Question: I want to do the following:

I have achieved this using the following code:
'''
<div class="form-group">
<label for="x" class="col-sm-2 control-label">TEXT</label>
<div id="xDiv" class="col-sm-10">
<div class="radio">Test 1</div>
<div class="radio">Test 2</div>
<div class="radio">Test 3</div>
</div>
</div>
'''
But it feels like a hack to use the radio class given there's no radio boxes.
Essentially, I just want the "TEXT" to line up with the first line "Test 1", with "Test 2" and "Test 3" appearing directly below it.
Any ideas welcome.
Thanks
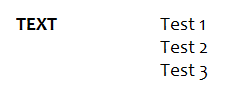
Answer: You're right, that is a bit of a hack, you're using something designed for forms to make something display how you want. Kudos for wanting to find a better solution!
There are many ways you could do this depending on the context of what your text is showing.
## The Grid System
The first way is to just use <URL>.
'''
<div class="container">
<h2>Using Grid System</h2>
<div class="row">
<div class="col-md-2"><p>TEXT</p></div>
<div class="col-md-6"><p>Test 1<br/>Test 2<br/>Test 3</p></div>
</div>
</div>
'''
The disadvantage of this is that it is not particularly semantic, and screen readers may not read things in the order you expect.
## Tables
Option 2 is to use good old fashioned tables. If your data is suited to tables then use them! You don't have to use Bootstraps built in classes either, so you can style it how you want.
'''
<div class="container">
<h2>Using Tables</h2>
<div class="row">
<div class="col-md-4">
<table class="table">
<tr>
<td>TEXT</td>
<td>Test 1<br/>Test 2<br/>Test 3</td>
</tr>
</table>
</div>
</div>
</div>
'''
The disadvantage of this is that if your data isn't suited to a table you shouldn't really use a table, as it's basically the same as what you were initially doing, abusing a html element just to make it style how you want.
## Description lists
The last option I can think of for now is to use the '<dl>' tag. This is a description list and <URL>;
> The HTML Element (or HTML Description List Element) encloses a
list of pairs of terms and descriptions. Common uses for this element
are to implement a glossary or to display metadata (a list of
key-value pairs).
Using these you can do this
'''
<h2>Using Description Lists</h2>
<dl class="dl-horizontal">
<dt>Text</dt>
<dd>Test 1</dd>
<dd>Test 2</dd>
<dd>Test 3</dd>
</dl>
'''
In this example we are using a 'single term, multiple descriptions' approach. This assumes that Test 1, 2 and 3 and different descriptions of the term 'Text'. Again, using this element only makes sense if you truly are trying to show a list of descriptions, the same way a table should only really show tabular data.
There are many other possibilities I am sure, some probably simpler, but these are the three that sprung to mind that fit nicely in the Bootstrap framework and may make your code more semantic, which is always nice.